Question: I need to insert multiple records to different tables, the problem is that some tables have 2 different foreing keys and the EF throws me an exception. Part of my schema is shown below.

And this is my code
'''
Credito cred = new Credito()
{
Producto = credito.producto,
Tipo = credito.tipo,
Status = credito.status,
Cantidad = credito.monto_prestamo,
TasaInteres = credito.tasa_interes,
Plazo = credito.plazo,
Periodo = credito.periodo,
FechaInicio = credito.fecha_inicio
};
Cuentas cuenta = new Cuentas()
{
IDCredito = credito.idCredito,
IDBanco = credito.idBanco
};
Grupo gpo = new Grupo()
{
Nombre = credito.grupo,
IDRepre = credito.idRepGpo
};
context.creditos.AddObject(cred);
context.bancos_credito.AddObject(cuenta);
for (int i = 0; i < credito.total_plazo; i++)
context.amortizaciones.AddObject(AgregaAmortizacion(ref fechaPago, i, credito));
context.grupos.AddObject(gpo);
for (int i = 0; i < renglones; i++)
{
context.acreditados.AddObject(AgregaAcreditado(i, credito));
context.agrupaciones.AddObject(AgregaAgrupacion(i, credito));
}
context.SaveChanges();
'''
Everything but the "context.agrupaciones.AddObject(AgregaAgrupacion(i, credito))" is fine. The issue here is that "agrupaciones" has 2 FK (id_acreditado, id_grupo) even when I'm adding "grupos" and "acreditados" objects to context.
Do you know what is happening? Does the entity framework is not capable of inserting FK from two tables withouth specifying the values?
Hope someone can help me, thanks
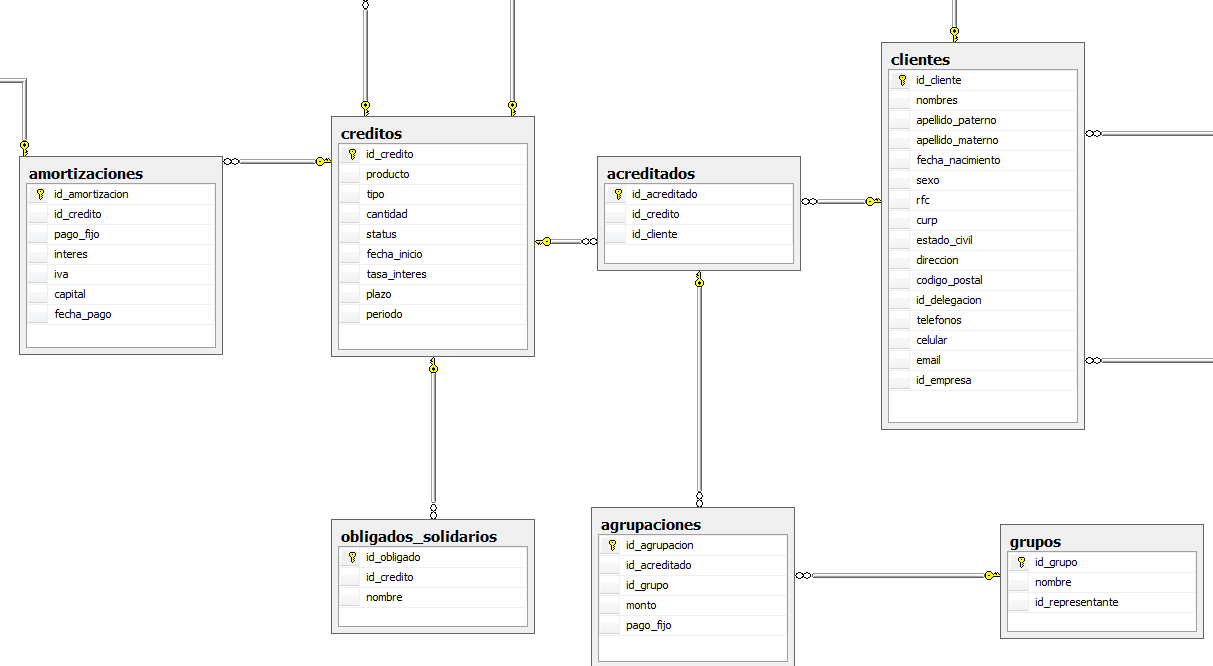
Answer: It looks like the issue is you are only setting the FK id (IDRepre, IDBanco). Usually when setting references in EF you use the entire object (cuenta.Credito = cred;).
'''
Credito cred = new Credito()
{
Producto = credito.producto,
Tipo = credito.tipo,
Status = credito.status,
Cantidad = credito.monto_prestamo,
TasaInteres = credito.tasa_interes,
Plazo = credito.plazo,
Periodo = credito.periodo,
FechaInicio = credito.fecha_inicio
};
Cuentas cuenta = new Cuentas()
{
IDCredito = credito.idCredito,
IDBanco = credito.idBanco
};
cred.Cuentas.Add(cuenta);
... (more mapping code here)
context.credito.AddObject(cred);
context.SaveChanges();
'''
You should only need to do "AddObject" for the parent object if the children are set correctly.